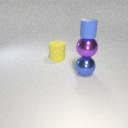
large blue metal sphere below small blue rubber cylinder